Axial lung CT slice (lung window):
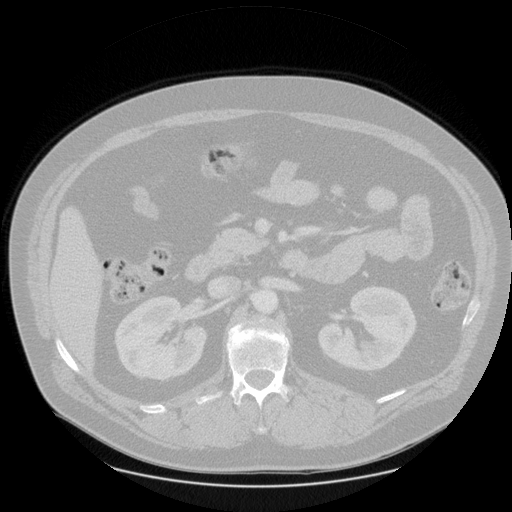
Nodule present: no